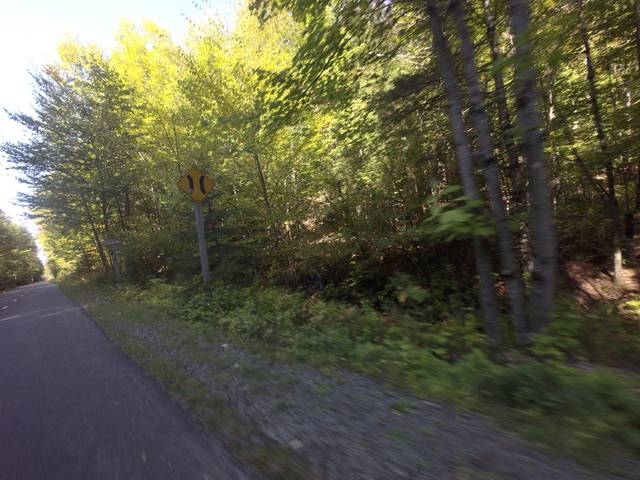
Region: Canada
Coordinates: 46.182, -74.624